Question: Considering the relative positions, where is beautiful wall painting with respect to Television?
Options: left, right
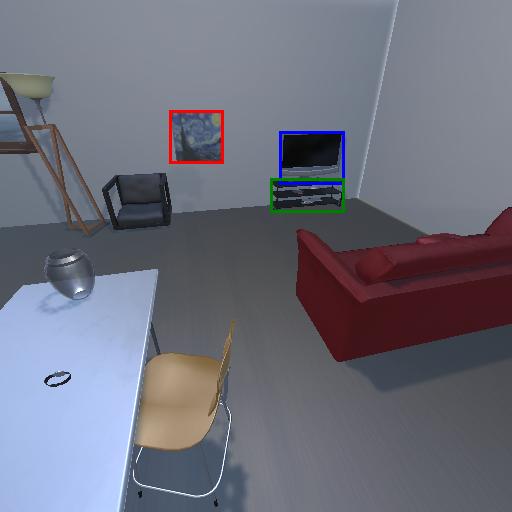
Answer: left